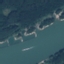
Land use / land cover class: River